Interaction volume radius: 10 \u00c5
Interaction volume height: 20 \u00c5
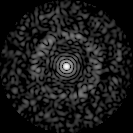
Disorder parameter: 0.8501